Current action and preconditions to check: trajectory_clear

Your task: For each precondition in the list above, predict whether it will hold at this action.

Consider the current scene as observed from the mobile robot's camera, and analyze the predicted future states of all dynamic agents (e.g., people, animals, vehicles, or any moving entities) within the NEXT SECOND.

IMPORTANT: Only answer "very likely" if you are absolutely certain—based on strong, clear evidence—that a dynamic agent will violate the precondition in the predicted future state. Do NOT answer "very likely" for unlikely, ambiguous, or low-probability risks.

Ask yourself for each precondition: Is there a high probability, with clear and convincing evidence, that the predicted future states of any dynamic agent will interfere with the predicted future state of the currently executing action within the NEXT SECOND, causing that precondition to fail?

Assess the risk level based on these predictions. Use "likely" or "very likely" if motions create a clear risk of interference.

Use "neutral" or "improbable" if agents are nearby but their predicted paths are clearly diverging or non-conflicting.

Failure Risk Categories: "very improbable", "improbable", "neutral", "likely", "very likely"

Answer Format: Output ONLY the probability_of_failure value from these categories: "very improbable", "improbable", "neutral", "likely", "very likely"

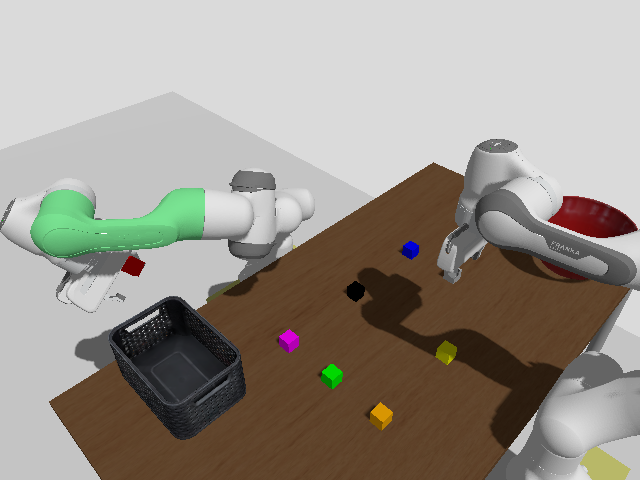

Answer: very improbable